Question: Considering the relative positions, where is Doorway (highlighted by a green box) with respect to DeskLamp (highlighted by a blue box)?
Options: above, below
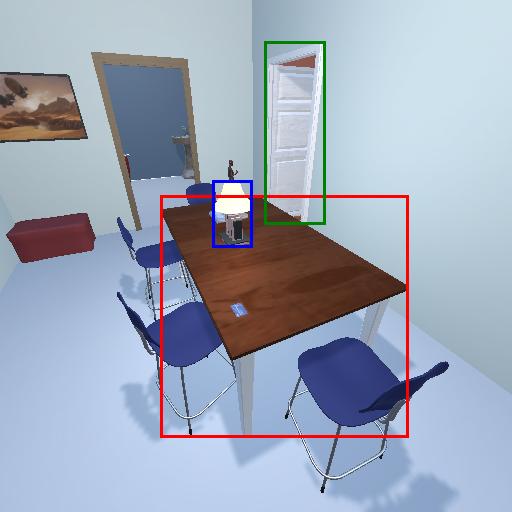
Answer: above